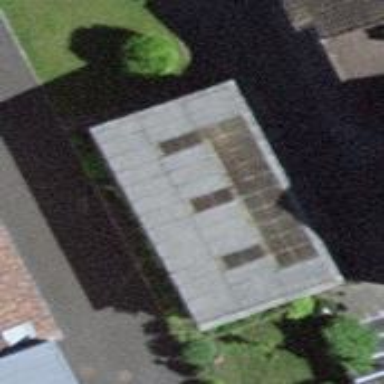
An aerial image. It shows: Group of garages.